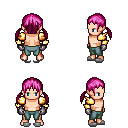
a pixel art fantasy rpg character, male body template, human, light skin, gold arm armor, teal pants, pink twin-tailed hairstyle, metal gloves, white slippers, four views (front, back, left, right), 2x2 character sprite sheet, small pixel art, hard edges, no anti-aliasing